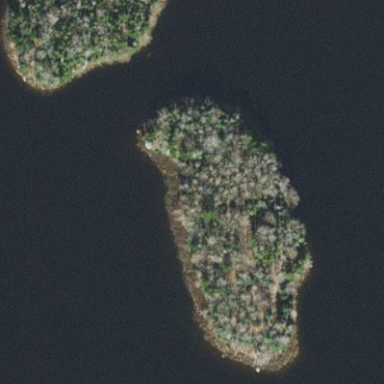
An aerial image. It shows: Island covered with woodland.